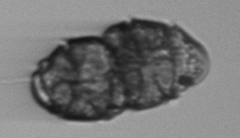
Label: Margalefidinium